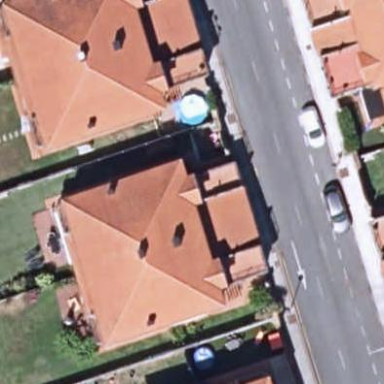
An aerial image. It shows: Simple house.